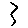
Label: zigzag